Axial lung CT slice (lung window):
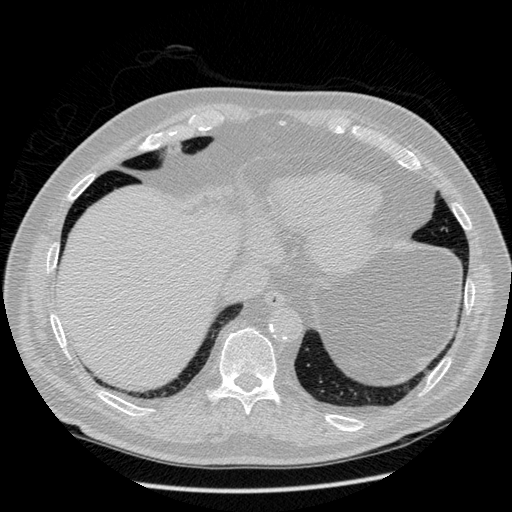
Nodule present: no